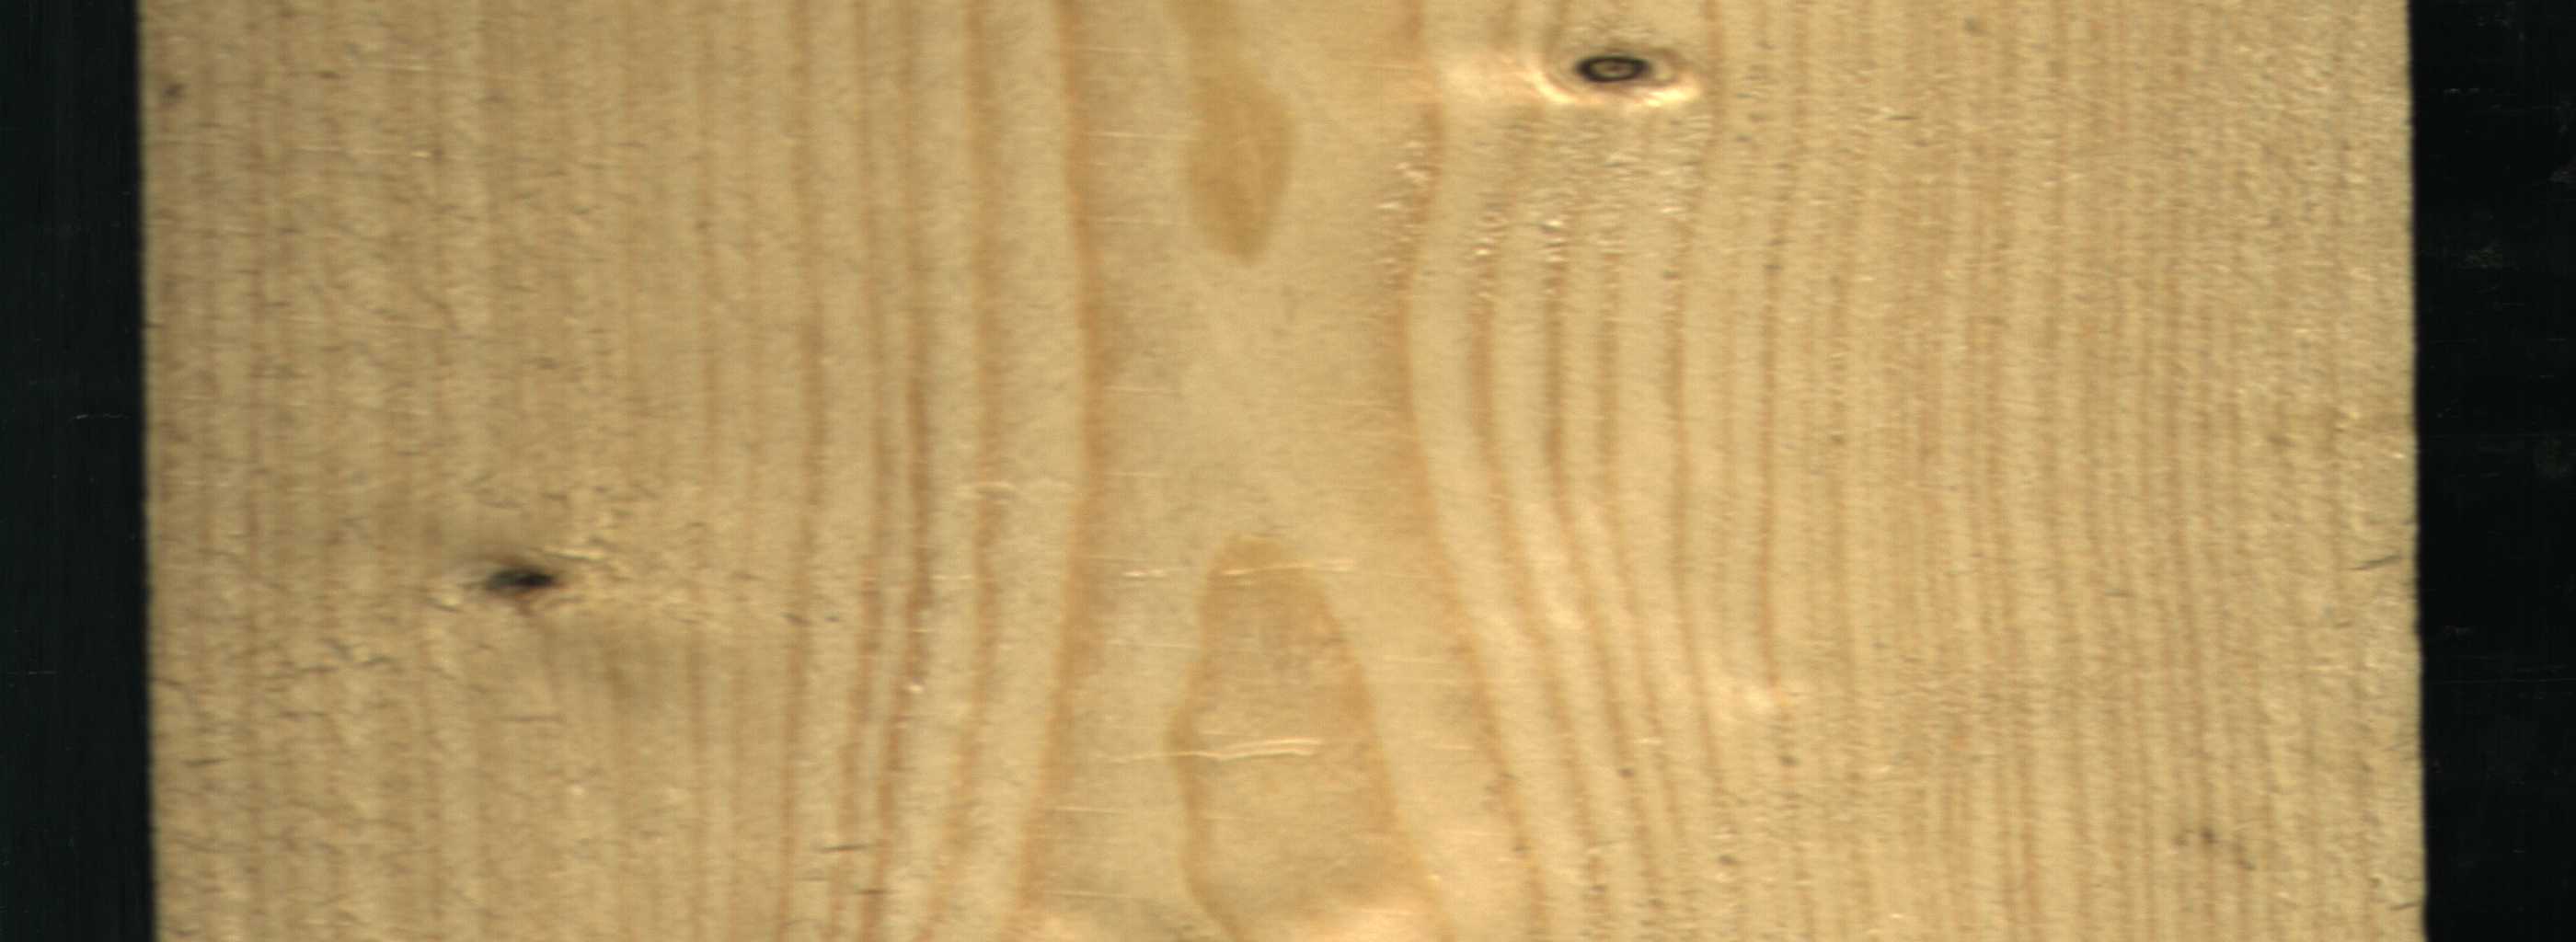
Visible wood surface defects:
Dead_Knot
Live_Knot